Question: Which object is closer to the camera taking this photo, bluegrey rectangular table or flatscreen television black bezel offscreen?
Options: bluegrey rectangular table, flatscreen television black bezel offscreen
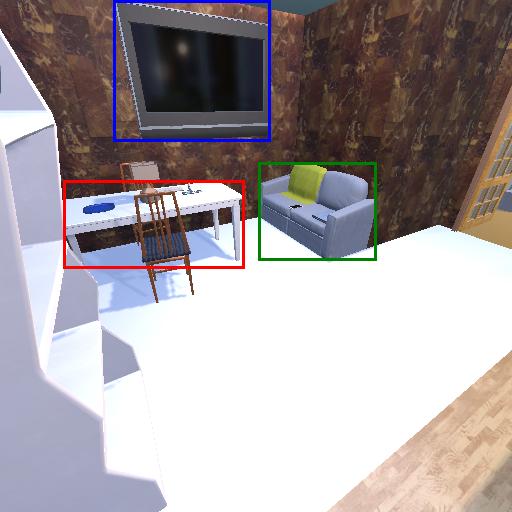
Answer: bluegrey rectangular table